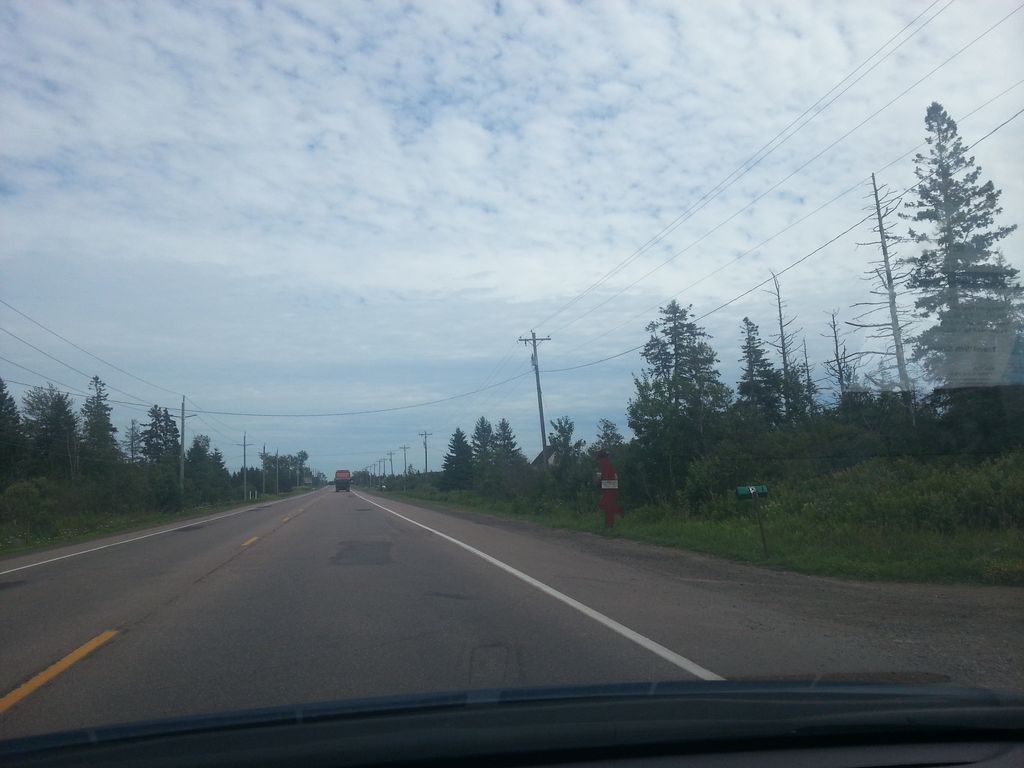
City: charlottetown